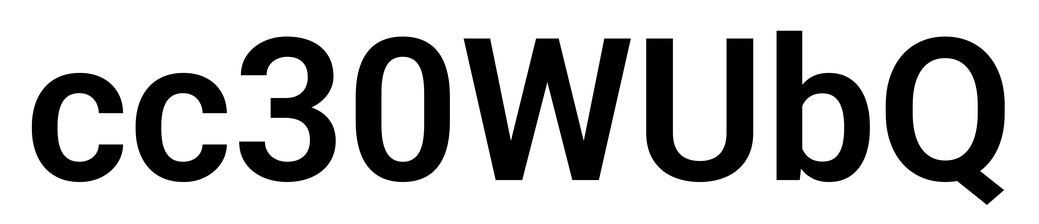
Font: Roboto_SemiBold